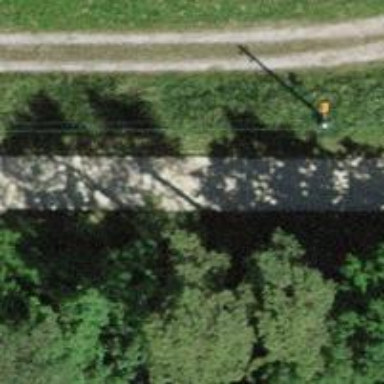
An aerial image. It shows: Pole supporting roof covering pipeline marker.